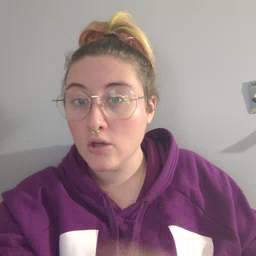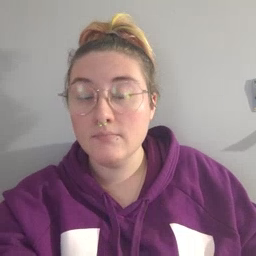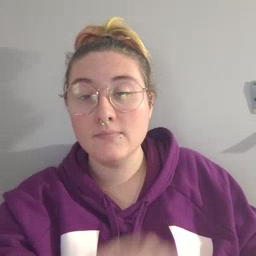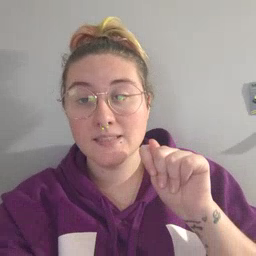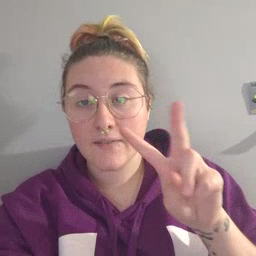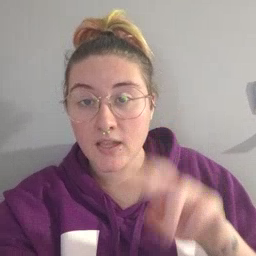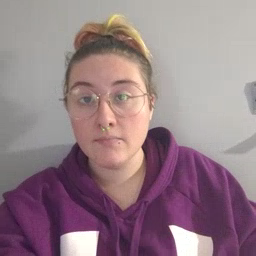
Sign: TV